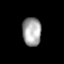
Tissue: lung
Cell type: T cells
Senescence score: 0.2066
Nuclear area (px): 528
Mean DAPI intensity: 164.754